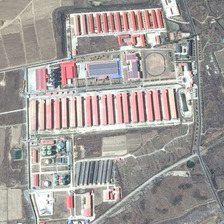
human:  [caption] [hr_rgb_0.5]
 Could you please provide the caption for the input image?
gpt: an industrial area with some rectangular buildings are surrounded by farmlands .

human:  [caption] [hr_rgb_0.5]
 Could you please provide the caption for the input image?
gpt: the factory consists of rows of buildings in this vast area .

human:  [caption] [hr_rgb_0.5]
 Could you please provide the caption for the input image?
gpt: the factory consists of rows of buildings in this vast area .

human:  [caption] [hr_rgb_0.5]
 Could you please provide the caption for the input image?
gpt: an industrial area with some rectangular buildings are surrounded by farmlands .

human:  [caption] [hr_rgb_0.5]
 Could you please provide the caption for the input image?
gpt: an industrial area with some rectangular buildings are surrounded by farmlands .